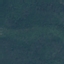
Label: Forest